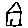
Label: house